Question: Does anybody know which background color is used in the standard AlertDialog on ICS/JB?
I use the SwipeListView from 47deg (<URL>.
Because there are two views overlapping I have to set a background color to the front View.
If I set "background_dark" it is too dark, see screenshot:

So I need the same color as the title or the button has but I don't find it.
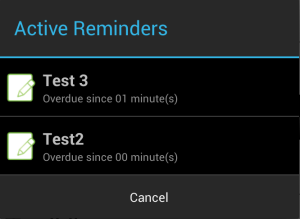
Answer: Can you not just set the background of the ListView item to transparent? I would imagine the standard alertview will use the holo dark background drawable, which is a gradient.
Color of the title is #282828